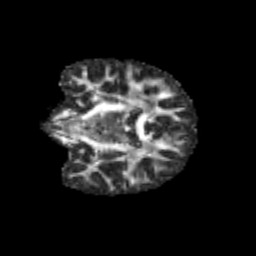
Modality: FA
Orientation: coronal
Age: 11
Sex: male
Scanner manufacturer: siemens
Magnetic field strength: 3 T
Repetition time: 3.8 s
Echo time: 0.07 s